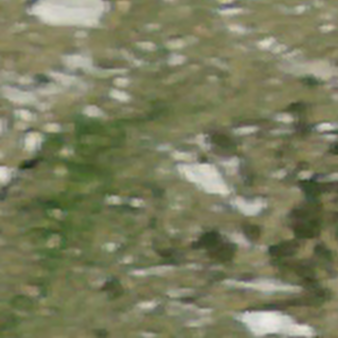
Label: other